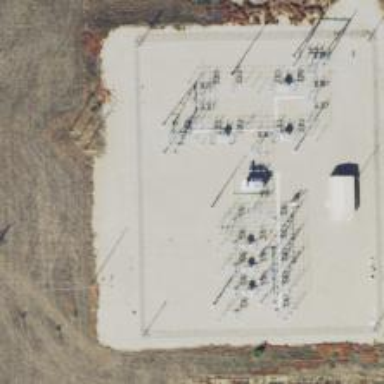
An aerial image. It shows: Switch used for power control.